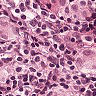
Metastatic tissue present: yes